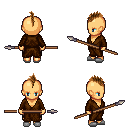
a pixel art fantasy rpg character, female body template, human, tanned skin, brown robe, gold greaves, brown mohawk hairstyle, white slippers, spear, four views (front, back, left, right), 2x2 character sprite sheet, small pixel art, hard edges, no anti-aliasing